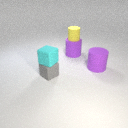
small yellow rubber cylinder above large purple rubber cylinder